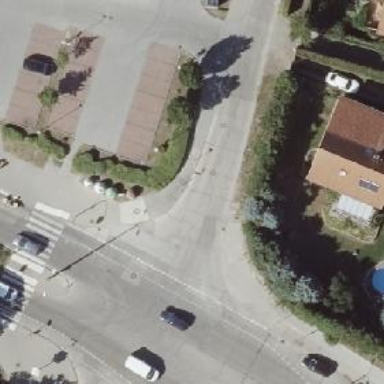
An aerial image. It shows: Road with "give way" sign.